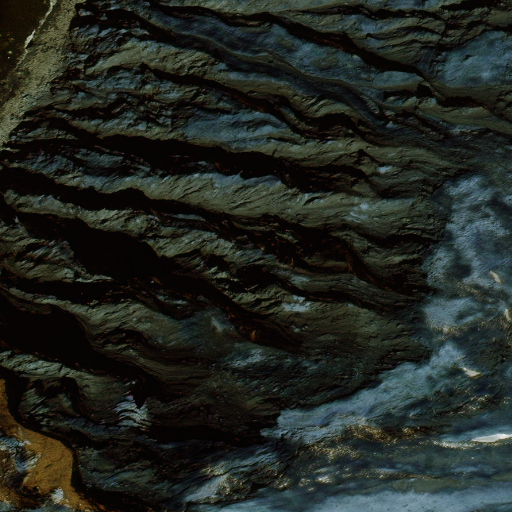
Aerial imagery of cliff(s) in Alaska named Wooly Head containing only unknown